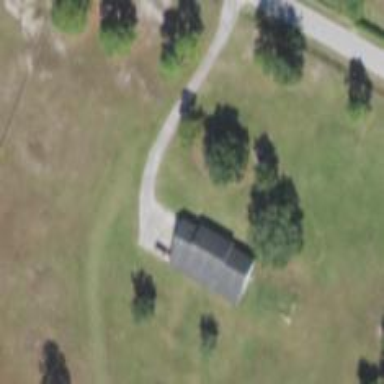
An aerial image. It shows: Driveway.